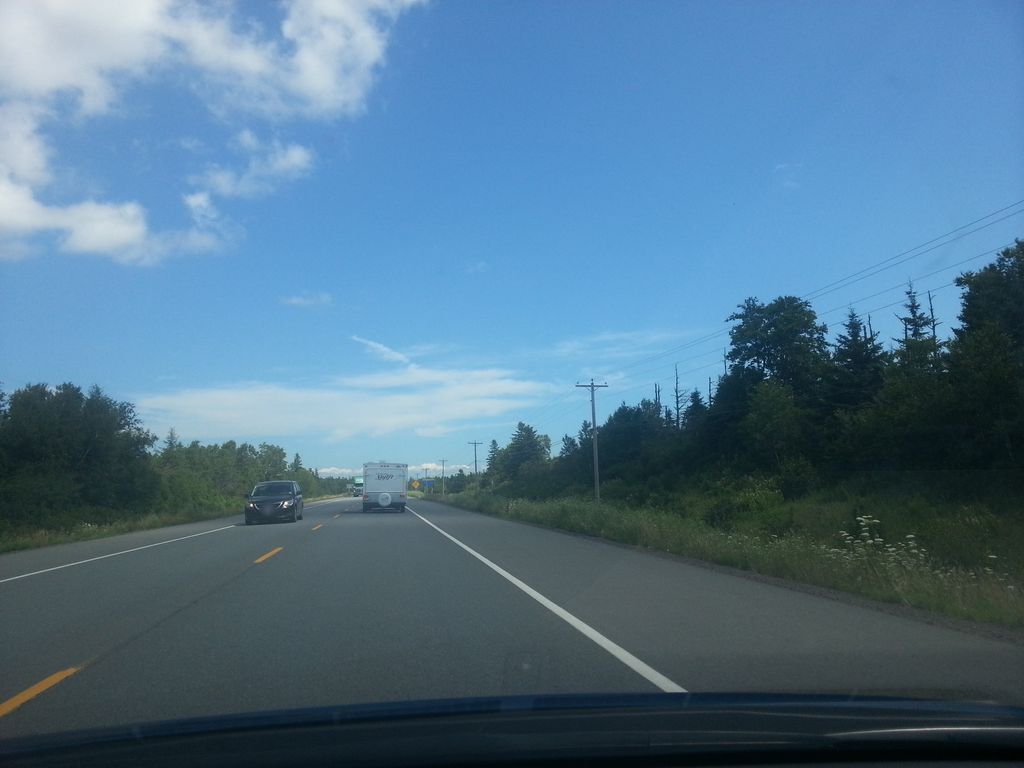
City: charlottetown